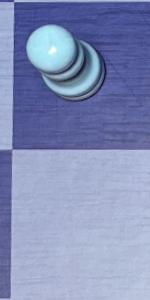
Label: Empty